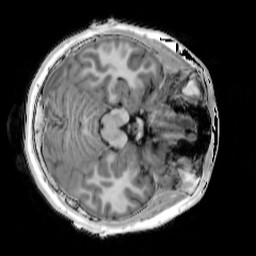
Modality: T1w
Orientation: axial
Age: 15
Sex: female
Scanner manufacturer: siemens
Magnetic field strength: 3 T
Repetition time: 4 s
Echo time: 0.00291 s